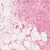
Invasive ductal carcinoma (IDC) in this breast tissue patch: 0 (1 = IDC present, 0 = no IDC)